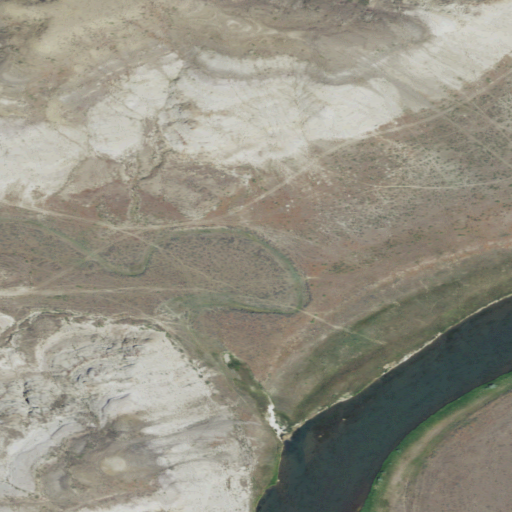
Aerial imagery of valley in Montana named Dutch Henry Coulee containing grassland, shrub, open water, and herbaceous wetlands